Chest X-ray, AP view. Patient: 60 years old, sex F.
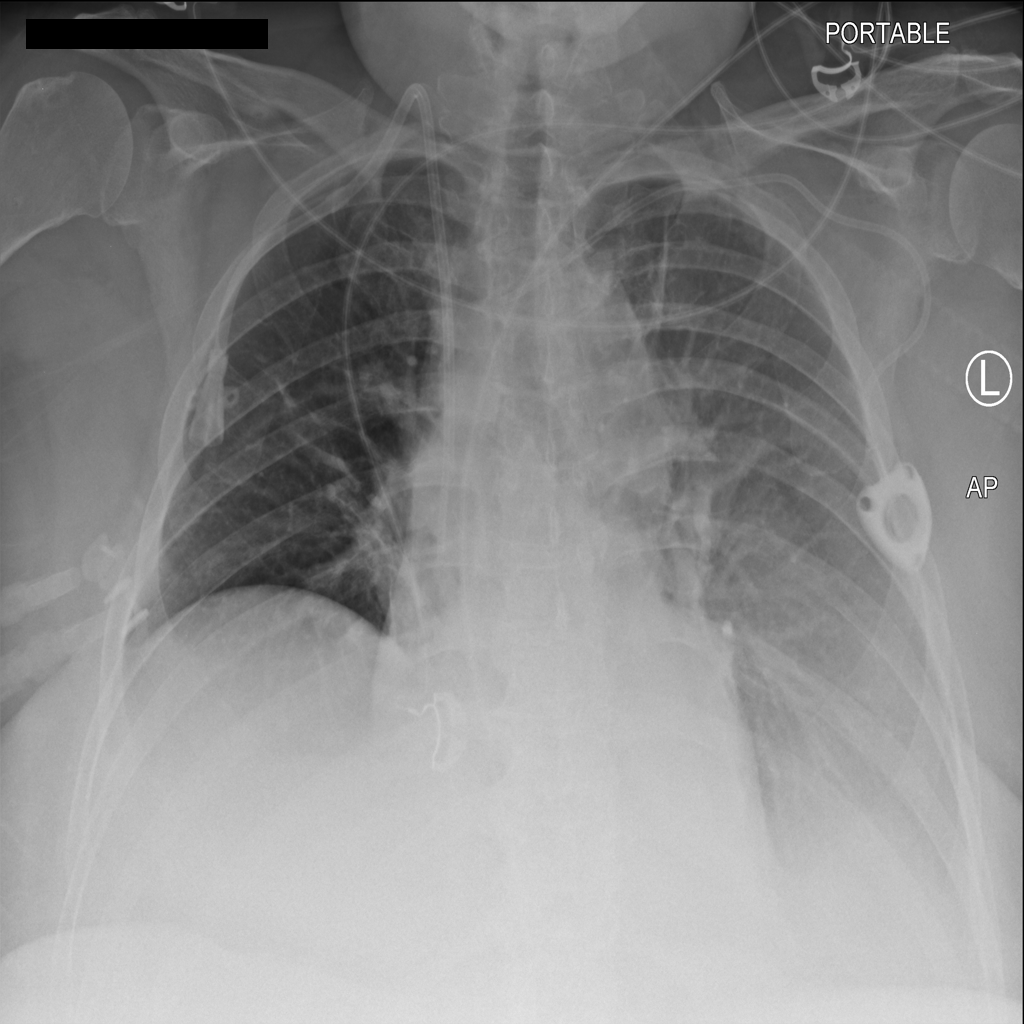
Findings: Effusion, Infiltration